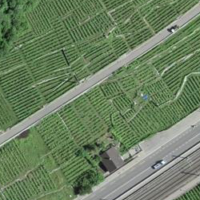
EUNIS habitat code: 40
Species observed at this site:
Chroicocephalus ridibundus
Phalacrocorax carbo
Podiceps cristatus
Fulica atra
Mergus merganser